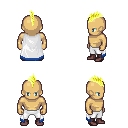
a pixel art fantasy rpg character, male body template, human, tanned skin, white trimmed cape, white pants, gold mohawk hairstyle, maroon shoes, four views (front, back, left, right), 2x2 character sprite sheet, small pixel art, hard edges, no anti-aliasing